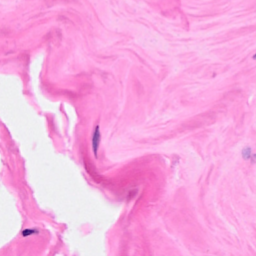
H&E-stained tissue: Breast